Question: I'm using Retrofit2 to handle http comunication with backend. In response I'm getting data that i wish add to number of views specified in JSON file (size of array).
I want to create views like this but not the same. Basically picture and some text

I don't know what type of layout i should use. Grid, Relative, Linear, List? I also want to scroll this views.
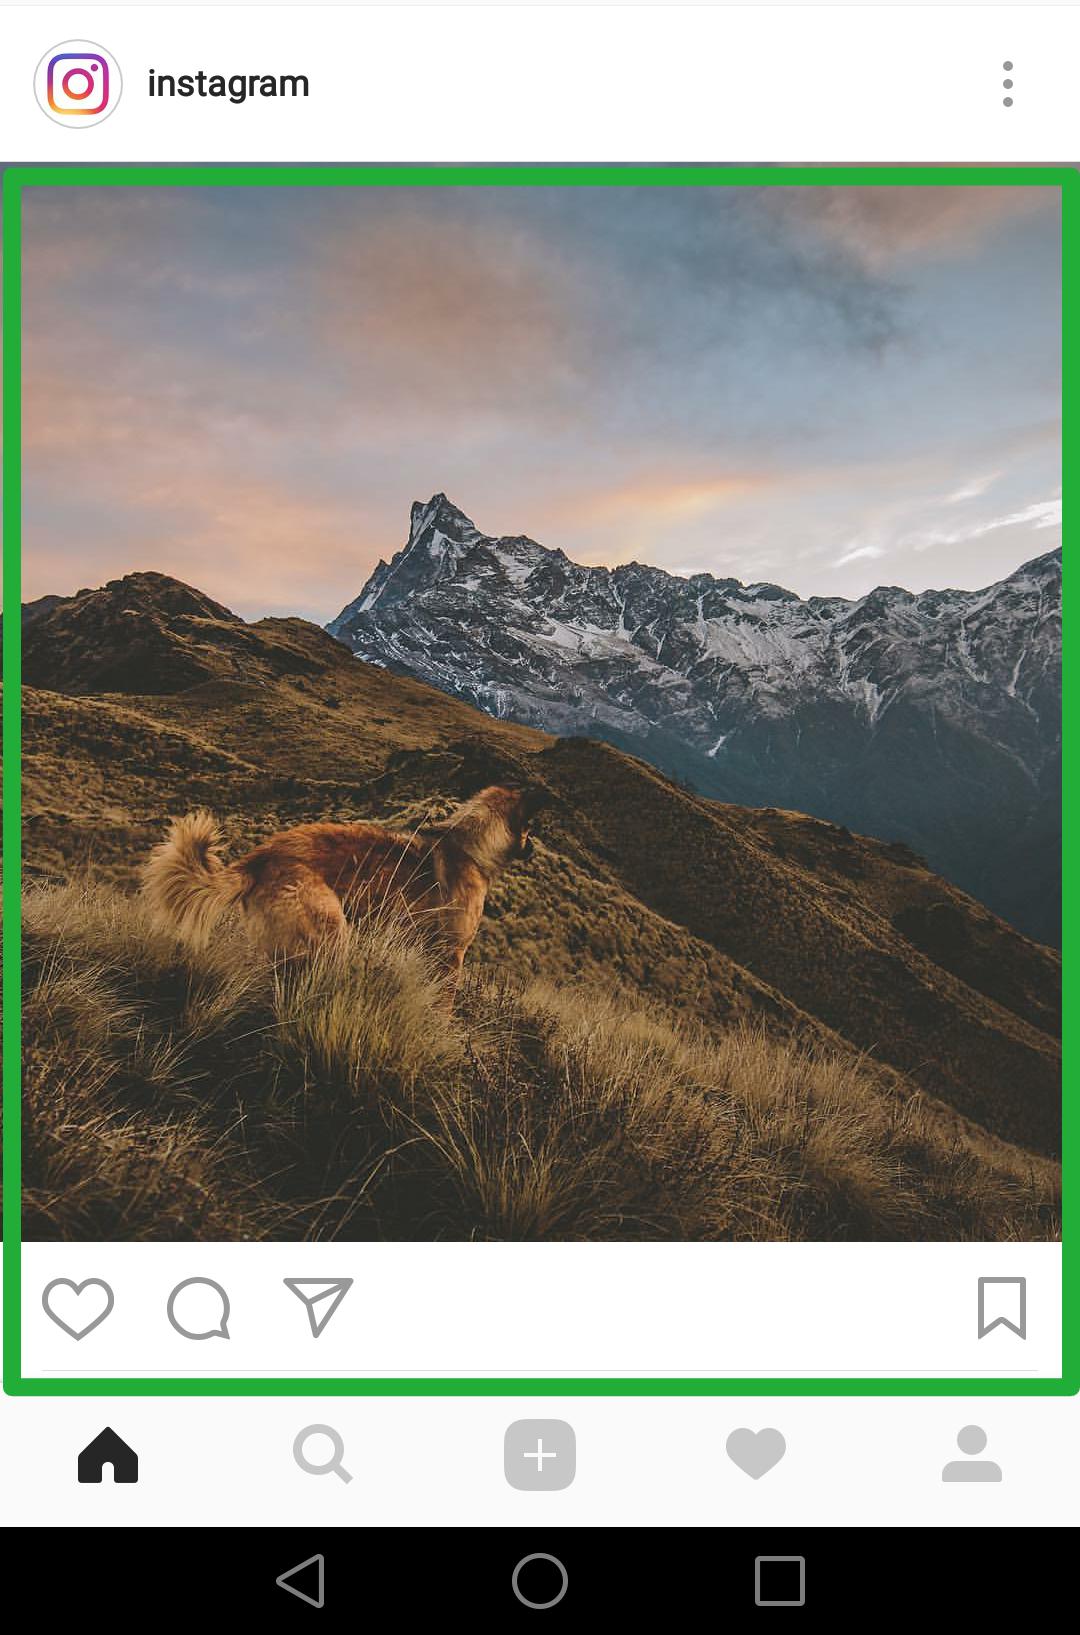
Answer: You should maybe use recyclerview with cardview items.
You can set a scroll listener to the recyclerview , to define when you want to upload some new data .